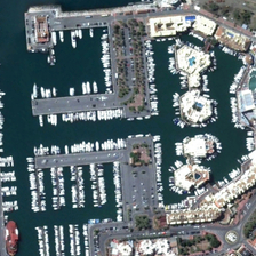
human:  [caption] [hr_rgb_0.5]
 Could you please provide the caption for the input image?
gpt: There are many boats in the big harbor.

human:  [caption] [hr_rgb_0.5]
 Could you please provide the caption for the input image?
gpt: Many boats are in a large harbour.

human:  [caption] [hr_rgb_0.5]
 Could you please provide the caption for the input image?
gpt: The ship is at the Grand Pier.

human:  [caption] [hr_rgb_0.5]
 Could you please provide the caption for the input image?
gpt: Many ships are in a big port.

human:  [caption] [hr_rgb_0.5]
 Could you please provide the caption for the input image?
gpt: Many boats are in a great port.